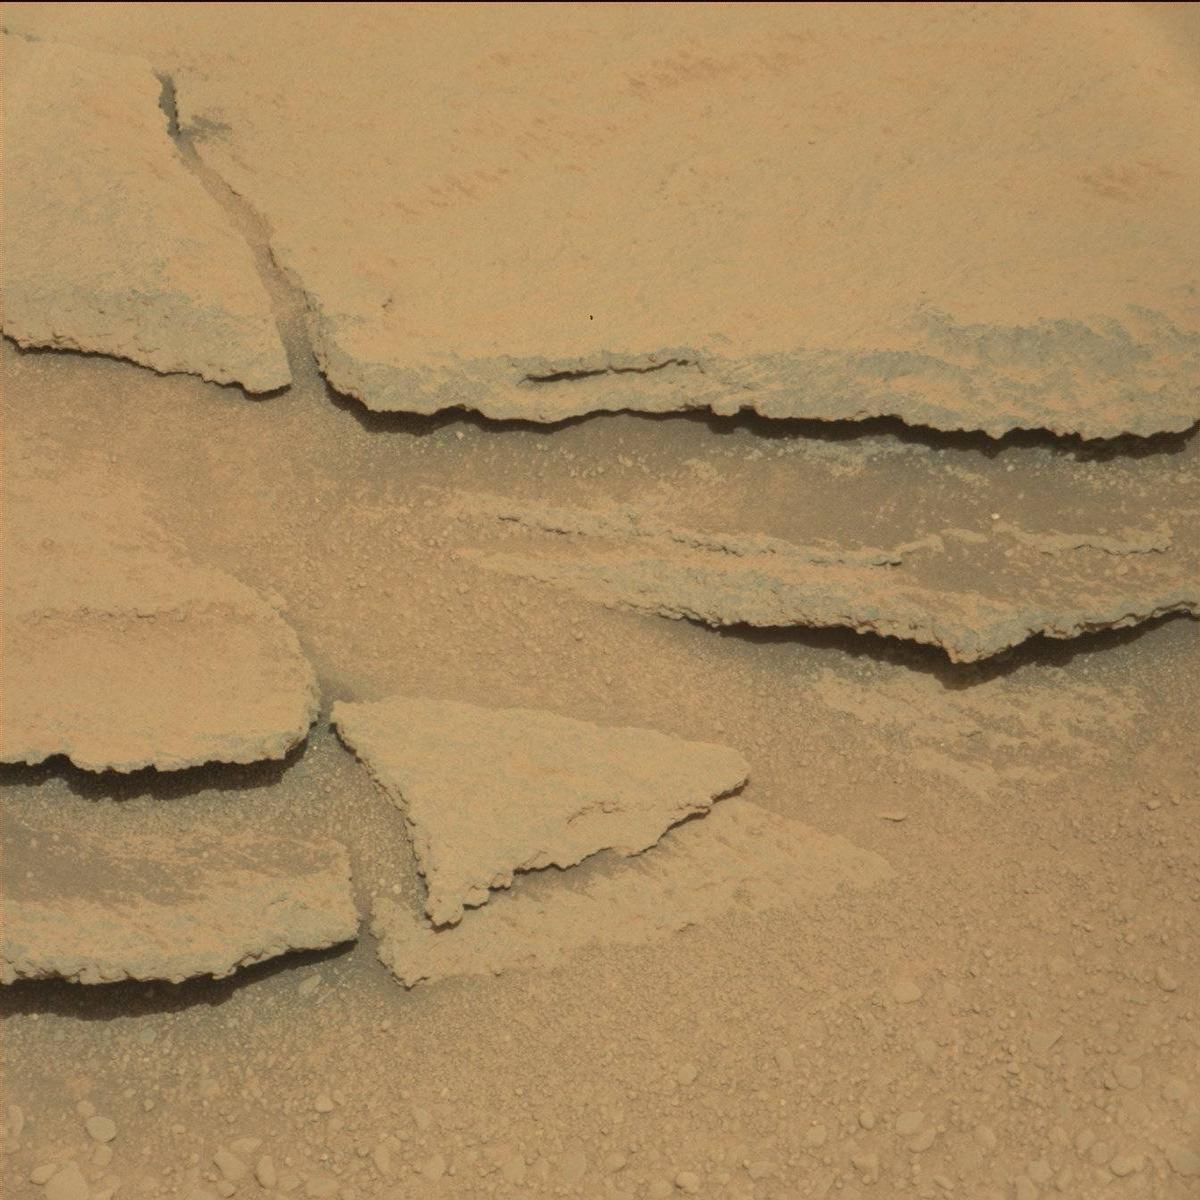
Terrain classes present: Bedrock, Sand / Soil